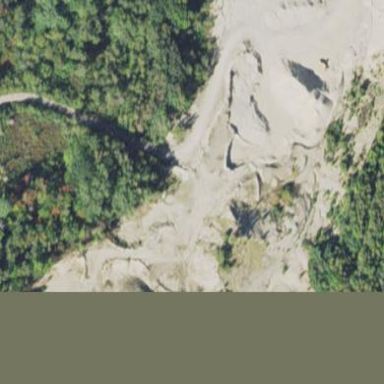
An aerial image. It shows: Quarry area with sand as the primary resource.